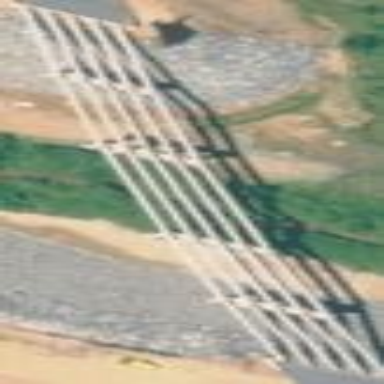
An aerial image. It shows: Man-made bridge.